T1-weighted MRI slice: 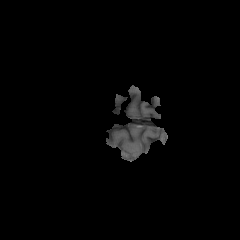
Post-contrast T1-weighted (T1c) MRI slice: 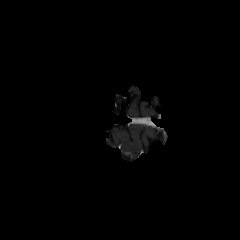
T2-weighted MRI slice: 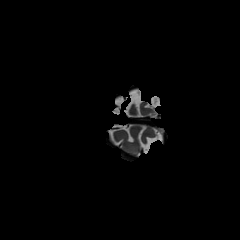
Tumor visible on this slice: yes